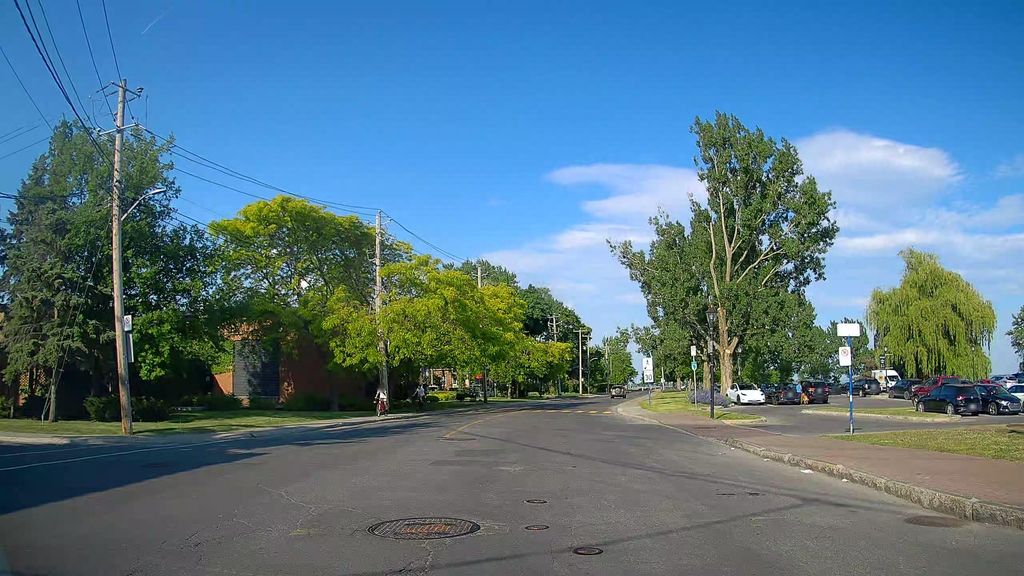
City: montreal